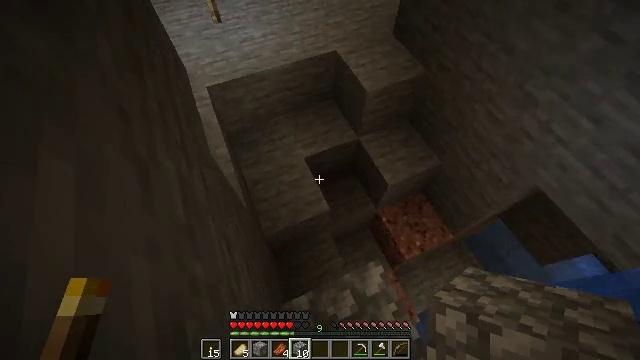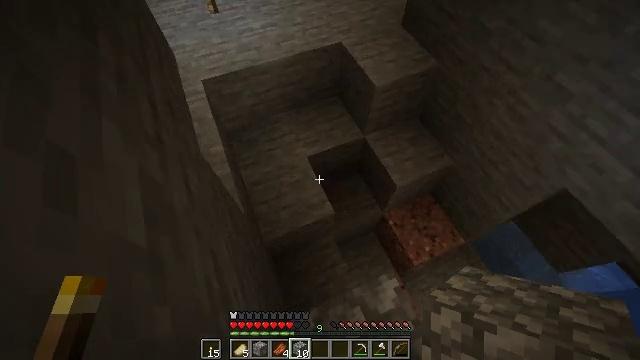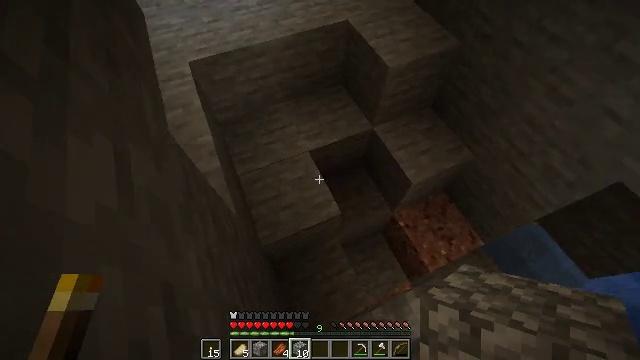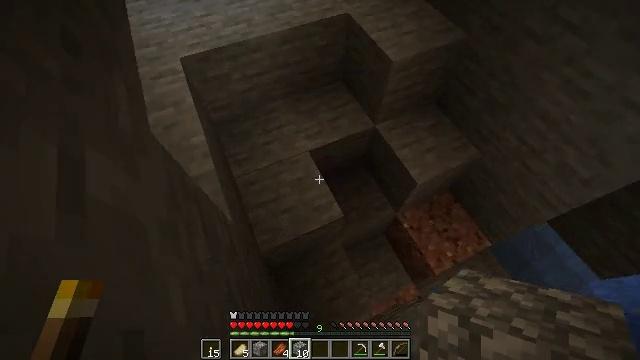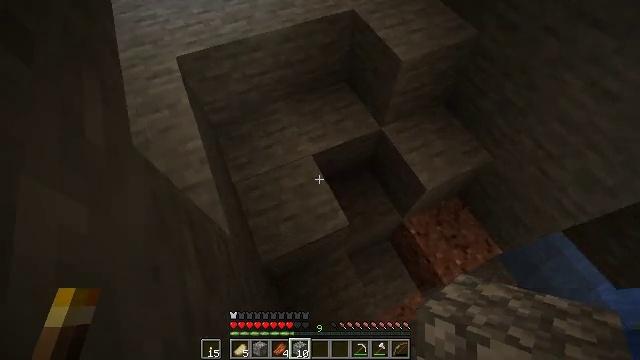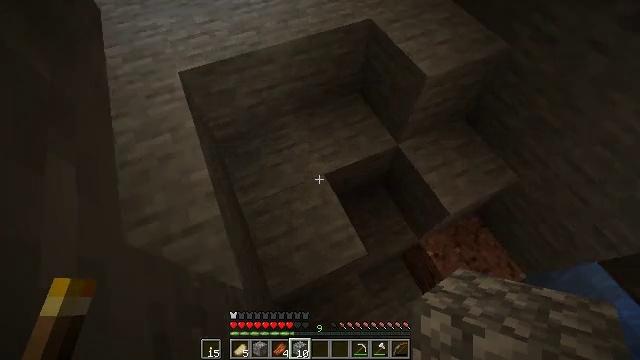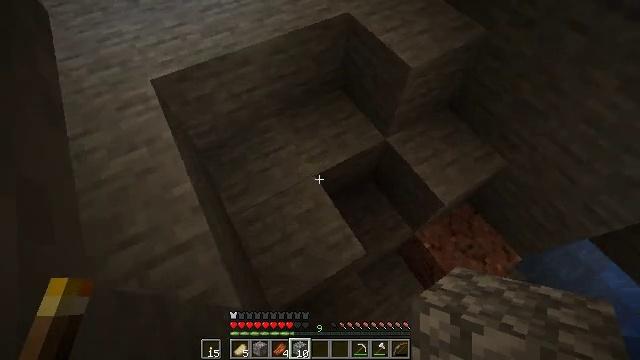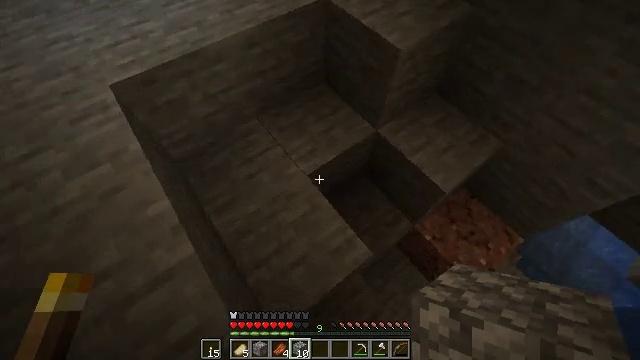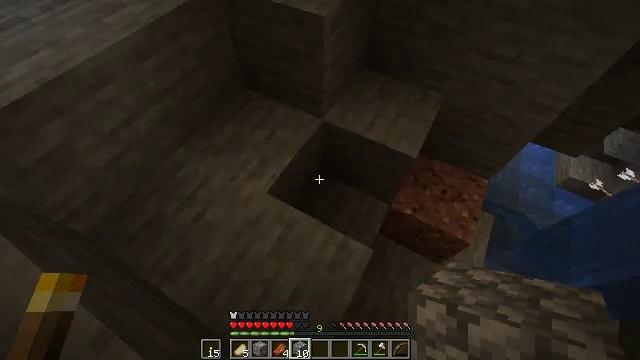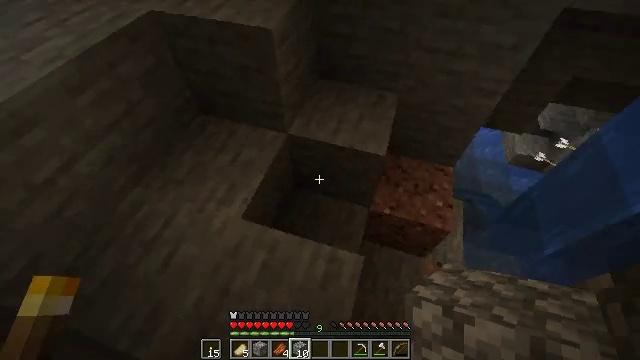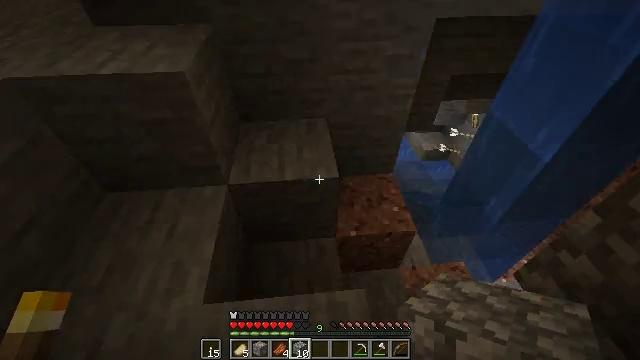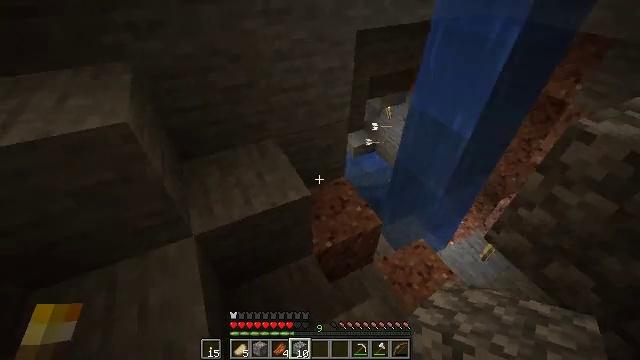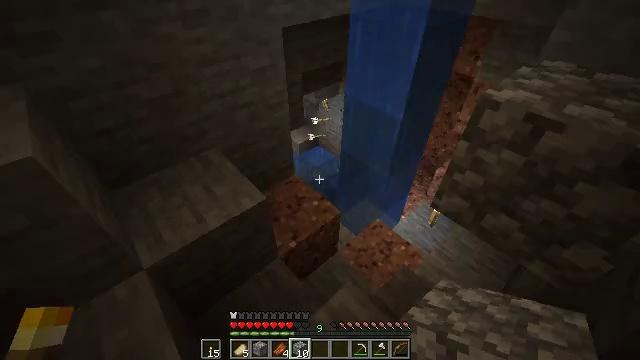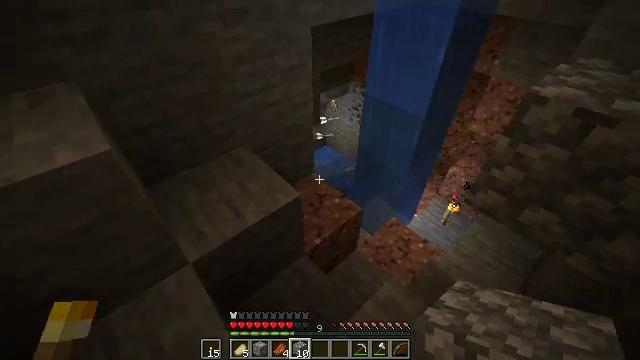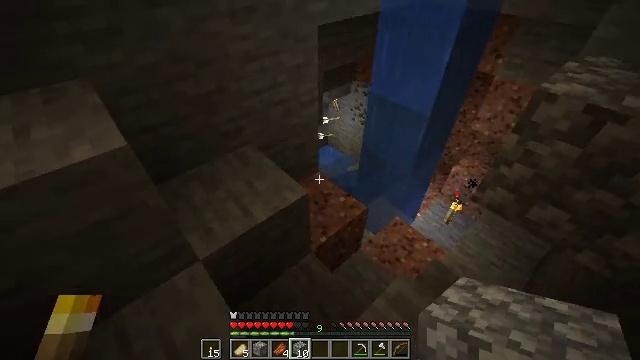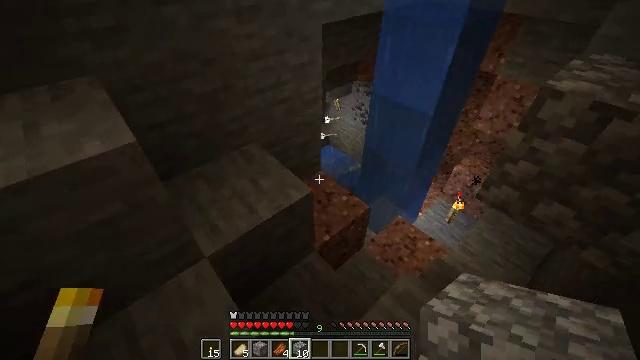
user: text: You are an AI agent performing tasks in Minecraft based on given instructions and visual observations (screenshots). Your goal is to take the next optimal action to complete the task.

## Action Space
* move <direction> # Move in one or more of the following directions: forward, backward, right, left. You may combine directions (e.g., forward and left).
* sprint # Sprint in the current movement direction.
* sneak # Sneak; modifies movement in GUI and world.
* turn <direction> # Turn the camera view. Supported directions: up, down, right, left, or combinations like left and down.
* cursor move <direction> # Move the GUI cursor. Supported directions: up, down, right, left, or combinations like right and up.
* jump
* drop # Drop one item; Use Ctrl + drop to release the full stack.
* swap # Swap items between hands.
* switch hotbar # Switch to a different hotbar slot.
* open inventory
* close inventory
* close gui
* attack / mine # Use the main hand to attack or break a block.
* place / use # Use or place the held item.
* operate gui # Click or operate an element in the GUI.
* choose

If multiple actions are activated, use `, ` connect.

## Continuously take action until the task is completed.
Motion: motion action
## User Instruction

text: Drop rotten flesh.
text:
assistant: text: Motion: move forward and move left
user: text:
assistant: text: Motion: move forward and move left
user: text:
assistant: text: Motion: move forward and move left
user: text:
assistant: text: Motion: move forward and move left
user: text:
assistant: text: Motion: move forward and move left
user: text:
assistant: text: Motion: move forward and move left, turn right
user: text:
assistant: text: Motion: move forward and move left, turn right
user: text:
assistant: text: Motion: move forward and move left, turn right and up
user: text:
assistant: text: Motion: move forward and move left, turn right and up
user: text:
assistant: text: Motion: move forward and move left, turn right and up
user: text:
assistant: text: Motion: move left, turn right and up
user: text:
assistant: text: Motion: move left, turn right
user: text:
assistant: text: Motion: no_op
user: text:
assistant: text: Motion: no_op
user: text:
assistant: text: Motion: no_op
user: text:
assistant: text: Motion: open inventory
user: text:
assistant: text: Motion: open inventory
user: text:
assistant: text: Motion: open inventory
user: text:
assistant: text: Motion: cursor move right
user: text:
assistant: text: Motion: cursor move right
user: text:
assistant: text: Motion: cursor move right
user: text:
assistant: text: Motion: sneak, cursor move down
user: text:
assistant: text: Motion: sneak
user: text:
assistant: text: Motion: sneak
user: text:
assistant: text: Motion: sneak
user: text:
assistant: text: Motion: sneak, cursor move left and down
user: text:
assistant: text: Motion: sneak
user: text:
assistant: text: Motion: sneak, cursor move left
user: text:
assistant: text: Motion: sneak, cursor move left and down
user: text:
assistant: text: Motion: sneak